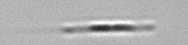
Label: Leptocylindrus